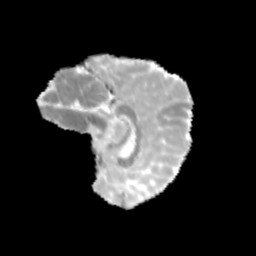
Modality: MD
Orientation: sagittal
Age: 11
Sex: female
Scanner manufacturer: siemens
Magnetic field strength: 3 T
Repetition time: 3.8 s
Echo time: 0.07 s